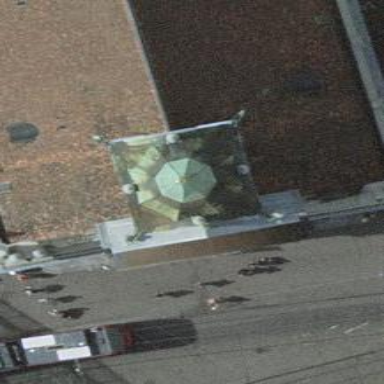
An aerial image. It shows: Building with dome-shaped roof.